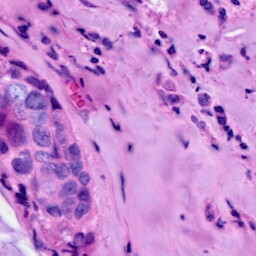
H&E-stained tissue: Breast